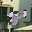
Label: 8